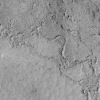
Atmospheric dust classification: not_dusty